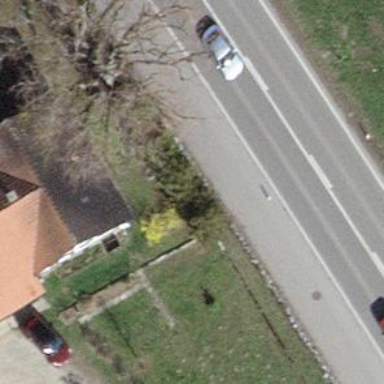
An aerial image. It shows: Simple and straightforward house.